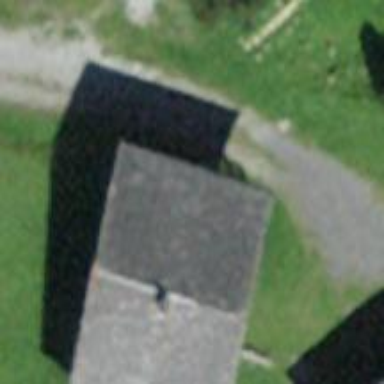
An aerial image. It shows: Detached building.